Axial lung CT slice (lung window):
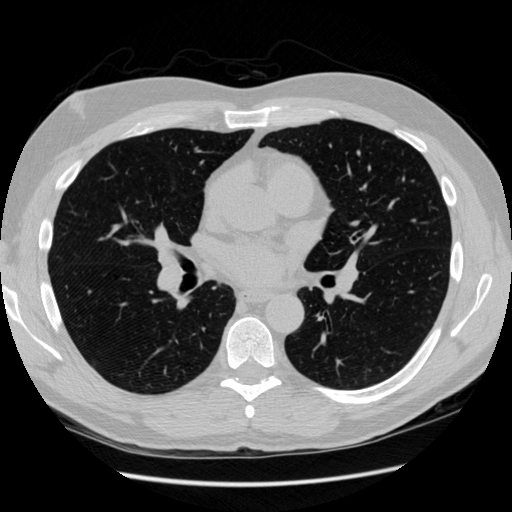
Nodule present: no